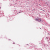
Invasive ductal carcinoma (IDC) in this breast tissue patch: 0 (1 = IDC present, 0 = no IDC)